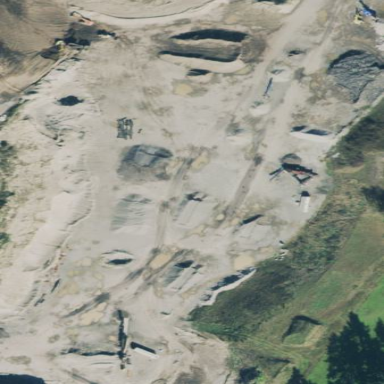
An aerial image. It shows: Quarry area.